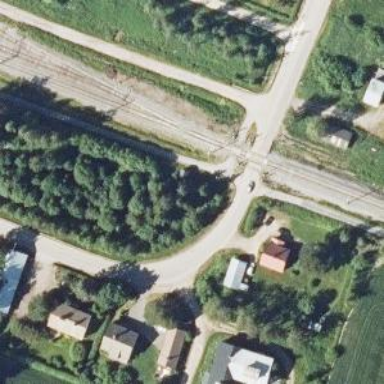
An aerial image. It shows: Level crossing with lights and saltire markings.